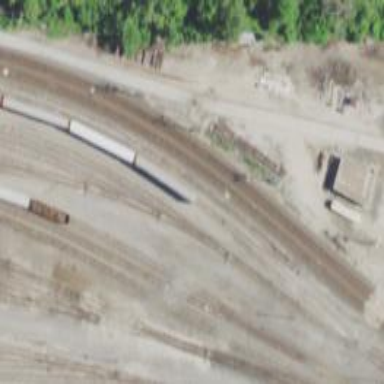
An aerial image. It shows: Railway yard.